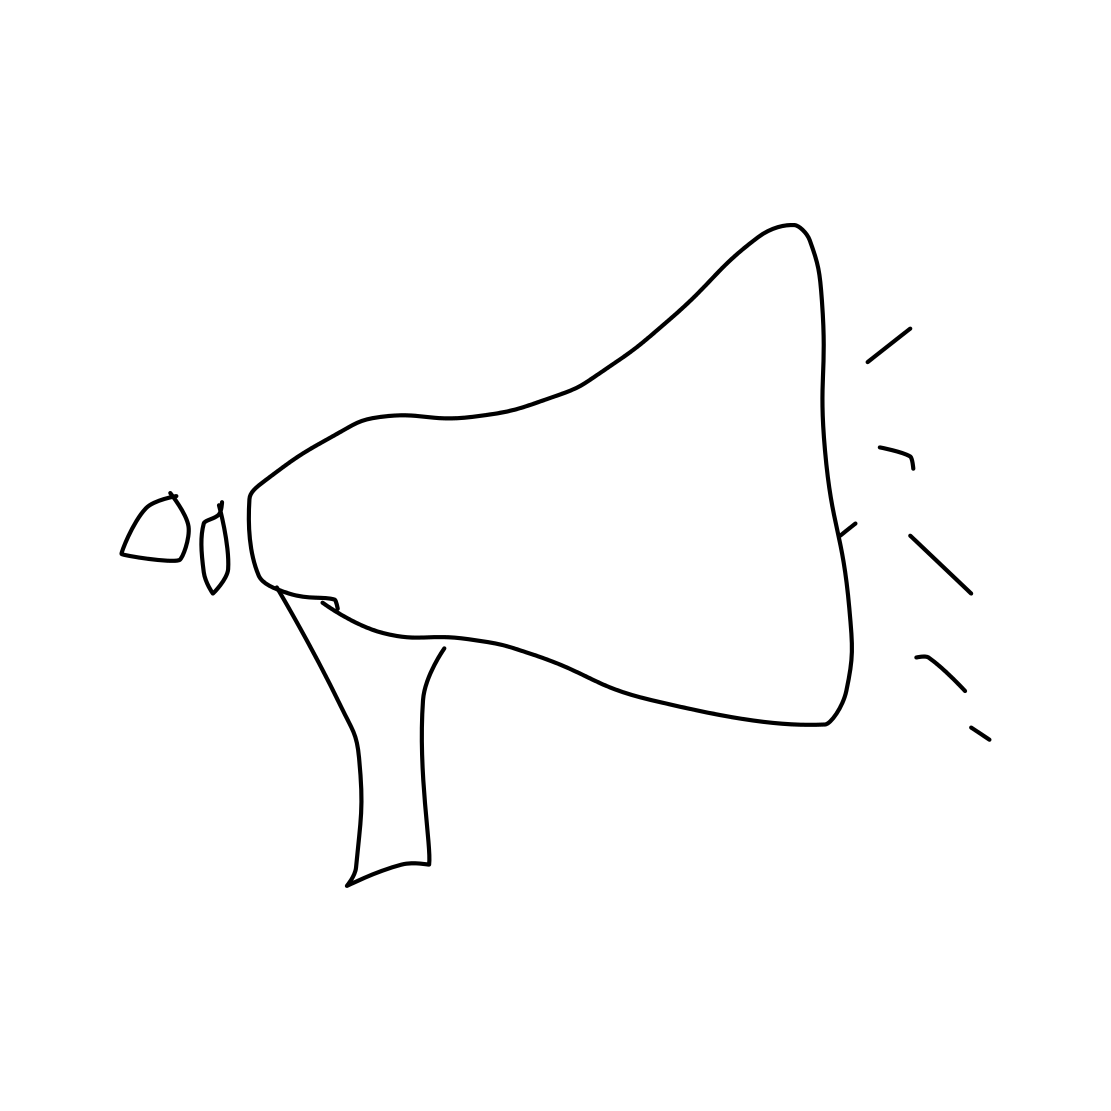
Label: megaphone